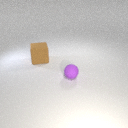
large brown rubber cube behind small purple rubber sphere